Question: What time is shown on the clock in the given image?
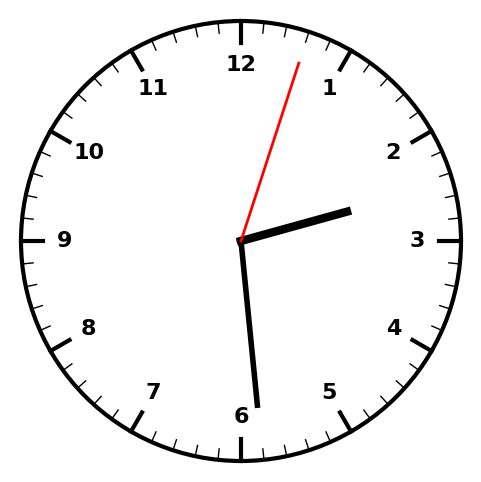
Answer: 02:29:03